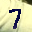
Label: 7